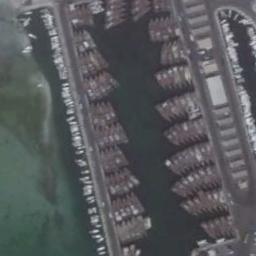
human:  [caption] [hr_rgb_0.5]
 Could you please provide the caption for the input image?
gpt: Several cars were parked on the harbor shore .

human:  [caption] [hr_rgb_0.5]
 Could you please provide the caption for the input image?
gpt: Many yachts are neatly arranged on the sea side of the harbor .

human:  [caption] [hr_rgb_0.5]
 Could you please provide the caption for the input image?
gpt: There are many ships of different shapes and sizes in the harbor .

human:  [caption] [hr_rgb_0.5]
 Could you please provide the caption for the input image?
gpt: The harbor has lots of neatly docked boats and the color of the waters is green .

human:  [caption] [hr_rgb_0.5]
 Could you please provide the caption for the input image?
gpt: There are many ships at the harbor .